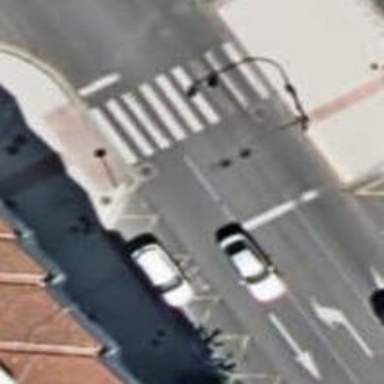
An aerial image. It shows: Road with traffic signals at the crossing.